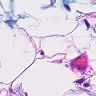
Metastatic tissue present: no